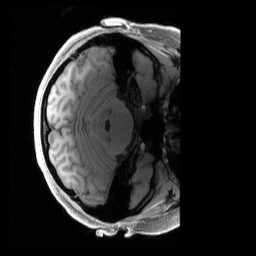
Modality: T1w
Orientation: axial
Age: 27
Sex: female
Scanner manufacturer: siemens
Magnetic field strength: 3 T
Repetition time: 2.4 s
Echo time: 0.00222 s